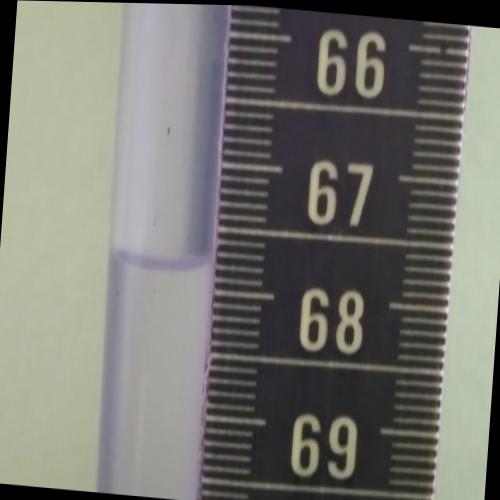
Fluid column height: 67.8 cm